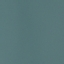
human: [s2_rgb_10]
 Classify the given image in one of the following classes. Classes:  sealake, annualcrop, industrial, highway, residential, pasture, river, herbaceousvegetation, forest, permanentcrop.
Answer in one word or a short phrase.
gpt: SeaLake